Question: I try to do a MVC ASP.net exercise. I have created a MVC 4 application using visual studio.
Then I copied the 'nothwnd.mdf' file to app_data folder. then I tried to continue next steps in the exercise.
> 3.Right-click the Models folder in Solution Explorer and select Add | New Item. Add a
LINQ to SQL Classes file. Name this file Northwind.dbml.
4. Open Northwind.dbml and add the Customer table to the design surface from Server
Explorer. Save and close the file. You now have a basic model with which to work.
However, when I try to add customer table to design surface, I couldn't as it is not listed down and tables in nothwnd.mdf. This is my first time with MVC and data connections.
What I have done here wrong? Can anybody give a hint to fix this?
Another question is Can I rename to Nothwind.dbml to anyname?

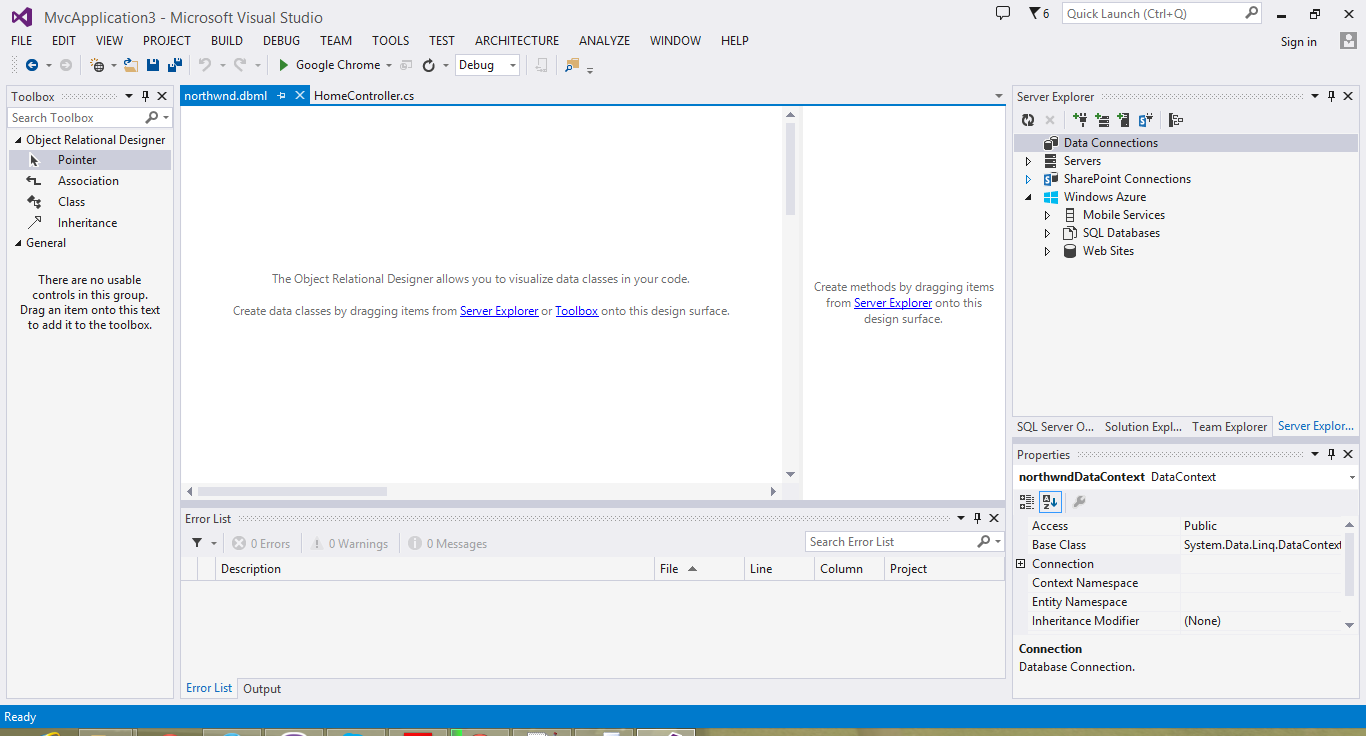
Answer: If you added the nothwnd.mdf to App_Data by using Windows Explorer, you have to make sure it's included in your project.
It's better to directly in the Solution Explorer (in Visual Studio):

---
1) First of all make sure you can access your database through Server Explorer. You need to connect to your DataBase.

2) Select as your Data source:

3) Browse to your mdf file in App_Data - and click OK button:

After this step you're able to access the database and table(s).
4) Now the exercise tells you to on the and add a :

5) Select --> :

Of course Northwind.dbml is empty the first time, because you just created it . You need to add the table (Customer table) you want to use.
The answer to your last question is of course you can rename Northwind.dbml